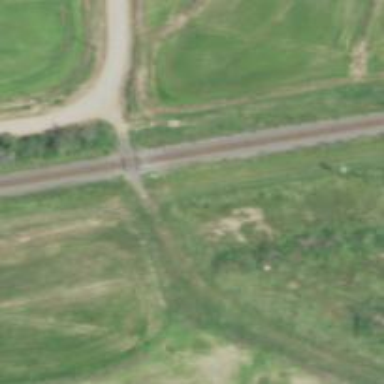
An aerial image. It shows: Railway track.